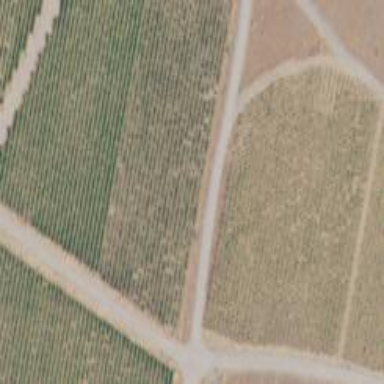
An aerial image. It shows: Vineyard growing grapes.